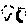
Label: moon